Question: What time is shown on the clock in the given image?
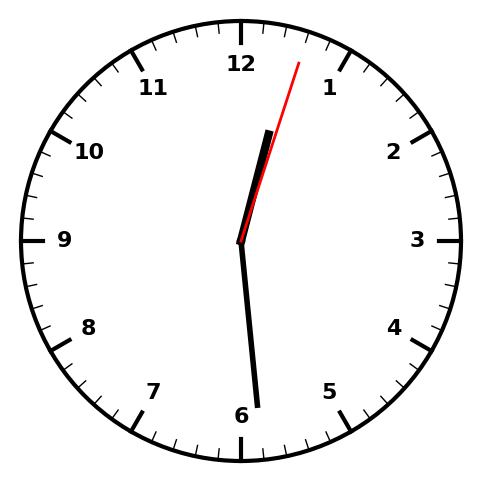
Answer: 12:29:03